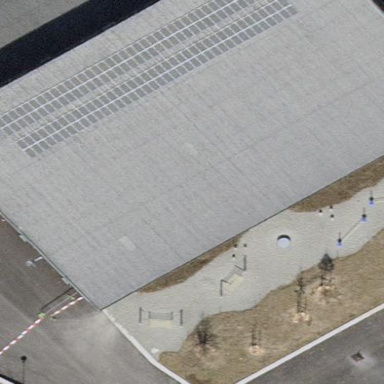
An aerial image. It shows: Building with metal skillion roof oriented along its structure. The roof's color is silver.